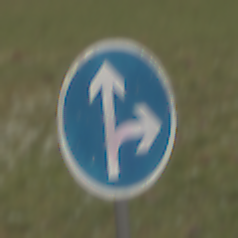
Verkehrszeichen: VorgeschriebeneFahrtrichtungGeradeausOderRechts
Umgebung: Outdoor, Nature
Tageszeit: Midday
Wetter: Overcast
Licht: Natural
Jahreszeit: NotSpecified
Kontrast: LowContrast